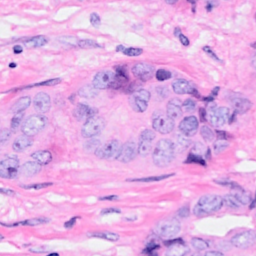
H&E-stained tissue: Breast